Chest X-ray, PA view. Patient: 38 years old, sex F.
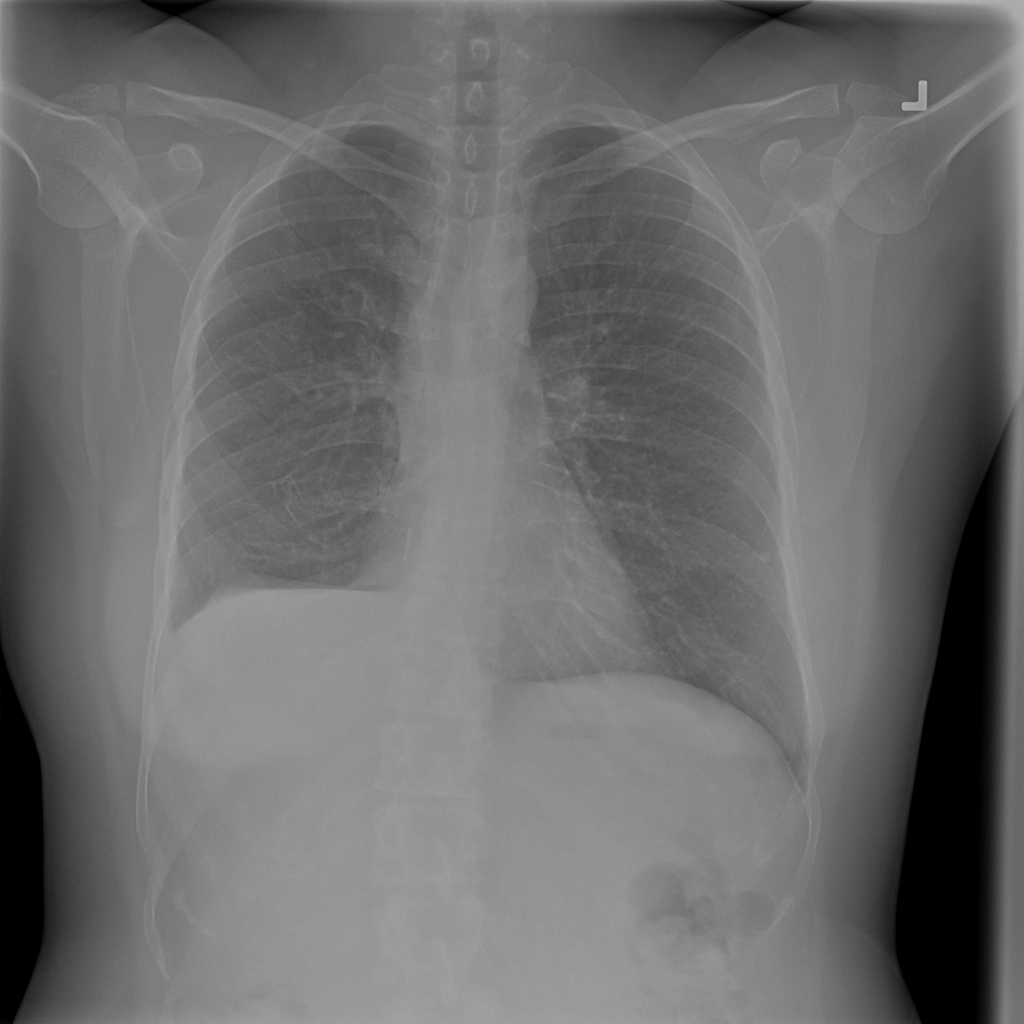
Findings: No Finding